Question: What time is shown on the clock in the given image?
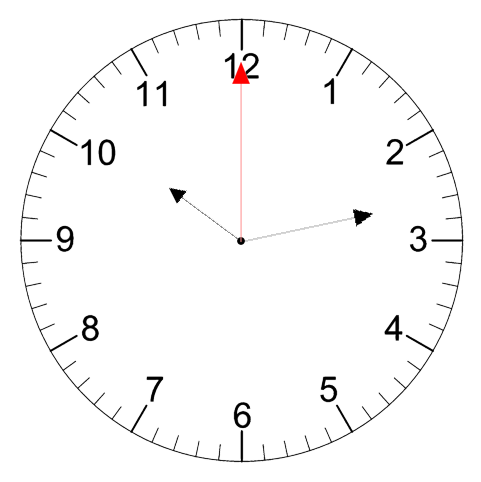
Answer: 10:13:00